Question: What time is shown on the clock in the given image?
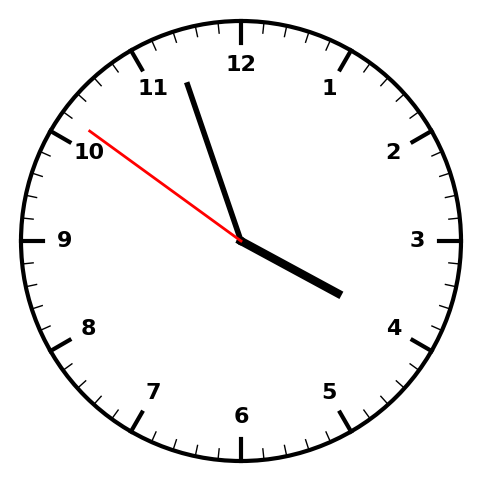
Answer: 03:56:51